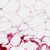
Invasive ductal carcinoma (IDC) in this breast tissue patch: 0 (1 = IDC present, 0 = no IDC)